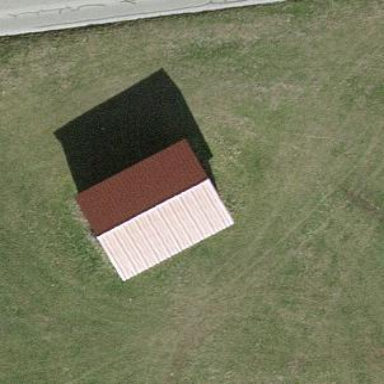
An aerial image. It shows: Shed.